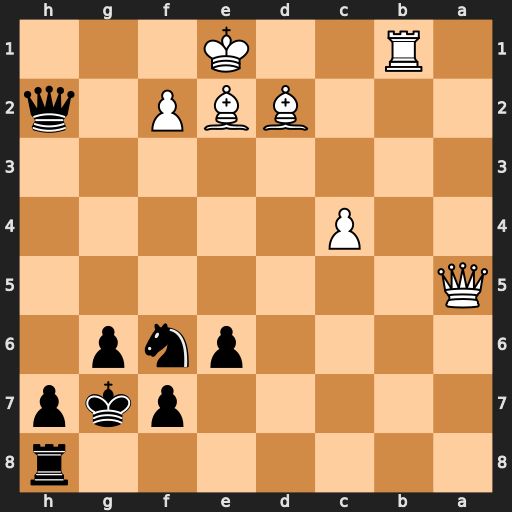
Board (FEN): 7r/5pkp/4pnp1/Q7/2P5/8/3BBP1q/1R2K3
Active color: b
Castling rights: -
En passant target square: -
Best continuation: Qh1+ Bf1 Qe4+ Kd1 Qxb1+